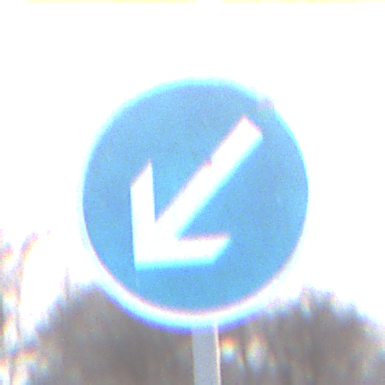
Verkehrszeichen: VorgeschriebeneVorbeifahrtLinks
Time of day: SunriseSunset
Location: Outdoor (Nature)
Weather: Clear
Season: NotSpecified
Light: Natural